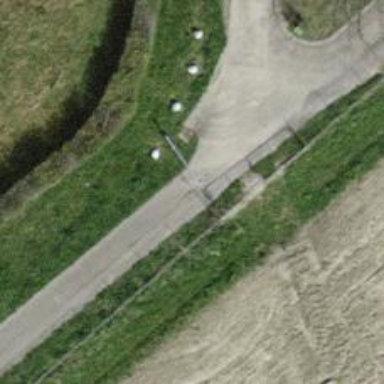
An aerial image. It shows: Lift gate barrier.